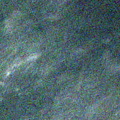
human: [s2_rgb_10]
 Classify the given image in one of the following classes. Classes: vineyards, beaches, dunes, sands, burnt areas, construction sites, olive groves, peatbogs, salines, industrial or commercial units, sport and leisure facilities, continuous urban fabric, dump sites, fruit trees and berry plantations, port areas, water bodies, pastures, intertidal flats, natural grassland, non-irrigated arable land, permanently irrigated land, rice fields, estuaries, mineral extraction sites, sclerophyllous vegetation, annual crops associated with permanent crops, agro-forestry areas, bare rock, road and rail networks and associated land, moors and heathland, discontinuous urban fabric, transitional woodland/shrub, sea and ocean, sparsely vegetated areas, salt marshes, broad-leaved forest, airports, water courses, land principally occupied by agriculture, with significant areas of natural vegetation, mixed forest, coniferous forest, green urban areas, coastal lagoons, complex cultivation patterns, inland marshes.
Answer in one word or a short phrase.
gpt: water bodies